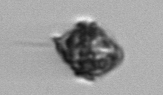
Label: Kryptoperidinium_triquetrum